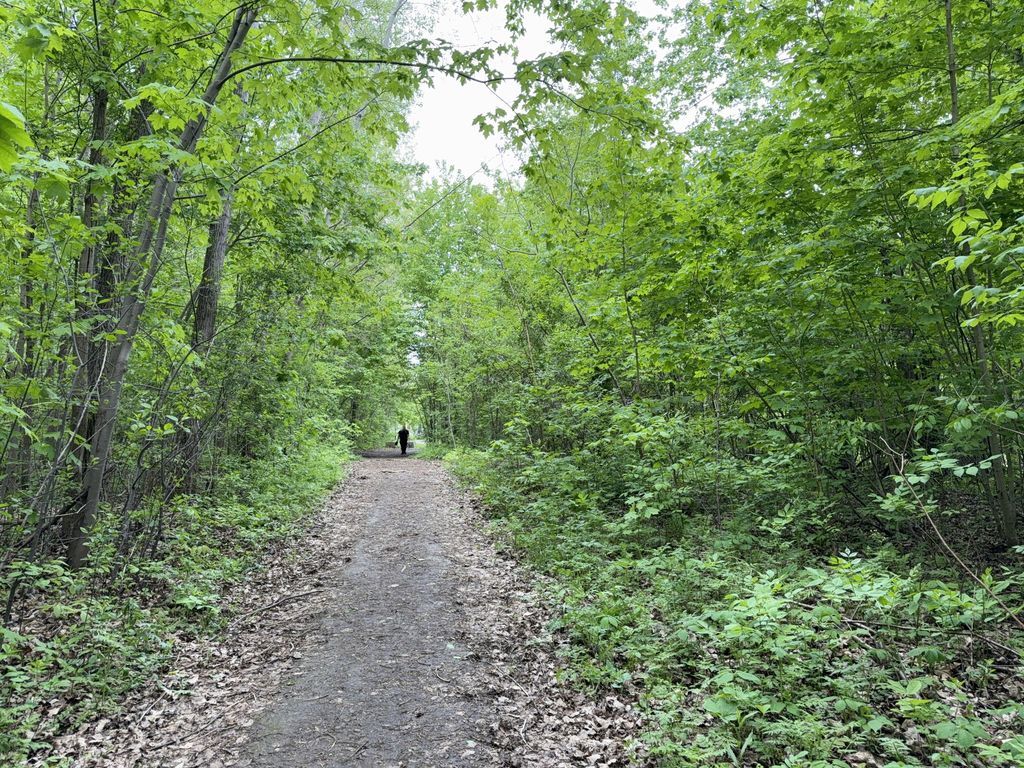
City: montreal